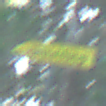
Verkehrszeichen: UmleitungswegweiserLinksweisend
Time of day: MorningAfternoon
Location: Outdoor (Nature)
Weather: Clear
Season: NotSpecified
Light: Natural